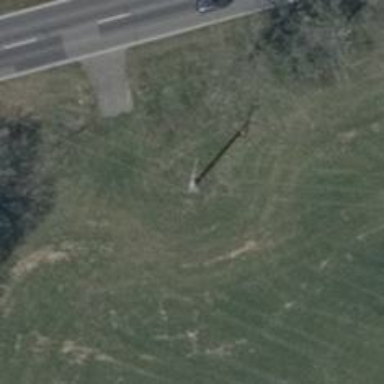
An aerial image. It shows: Minor power line.